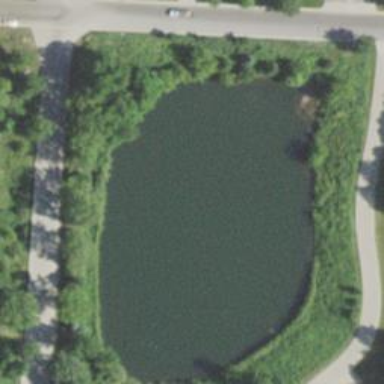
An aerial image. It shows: Peaceful pond surrounded by nature.